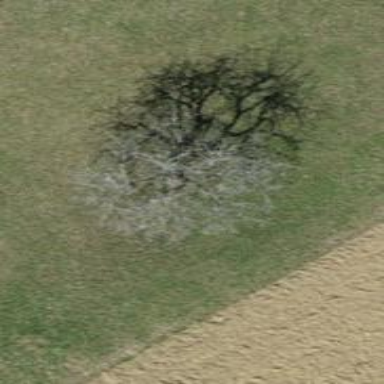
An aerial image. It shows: Broadleaved tree with lush foliage.